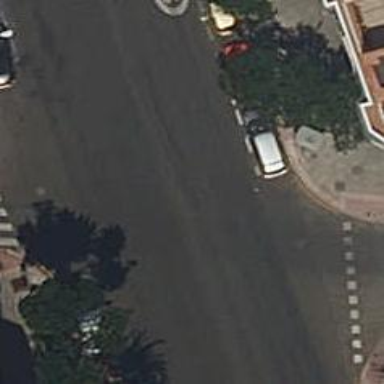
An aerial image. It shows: Road with traffic signals.